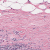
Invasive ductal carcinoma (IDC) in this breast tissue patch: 0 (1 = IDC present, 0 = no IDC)